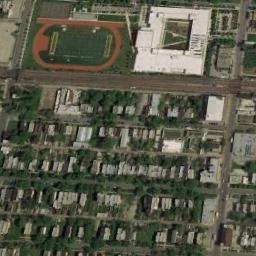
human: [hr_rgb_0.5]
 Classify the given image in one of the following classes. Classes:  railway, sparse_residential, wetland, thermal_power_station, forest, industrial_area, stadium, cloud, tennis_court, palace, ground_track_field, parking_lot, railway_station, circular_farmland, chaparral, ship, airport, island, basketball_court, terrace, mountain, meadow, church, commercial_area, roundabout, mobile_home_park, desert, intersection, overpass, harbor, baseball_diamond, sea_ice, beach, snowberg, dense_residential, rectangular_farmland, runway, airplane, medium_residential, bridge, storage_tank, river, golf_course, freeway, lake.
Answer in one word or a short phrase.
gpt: ground_track_field